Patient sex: F
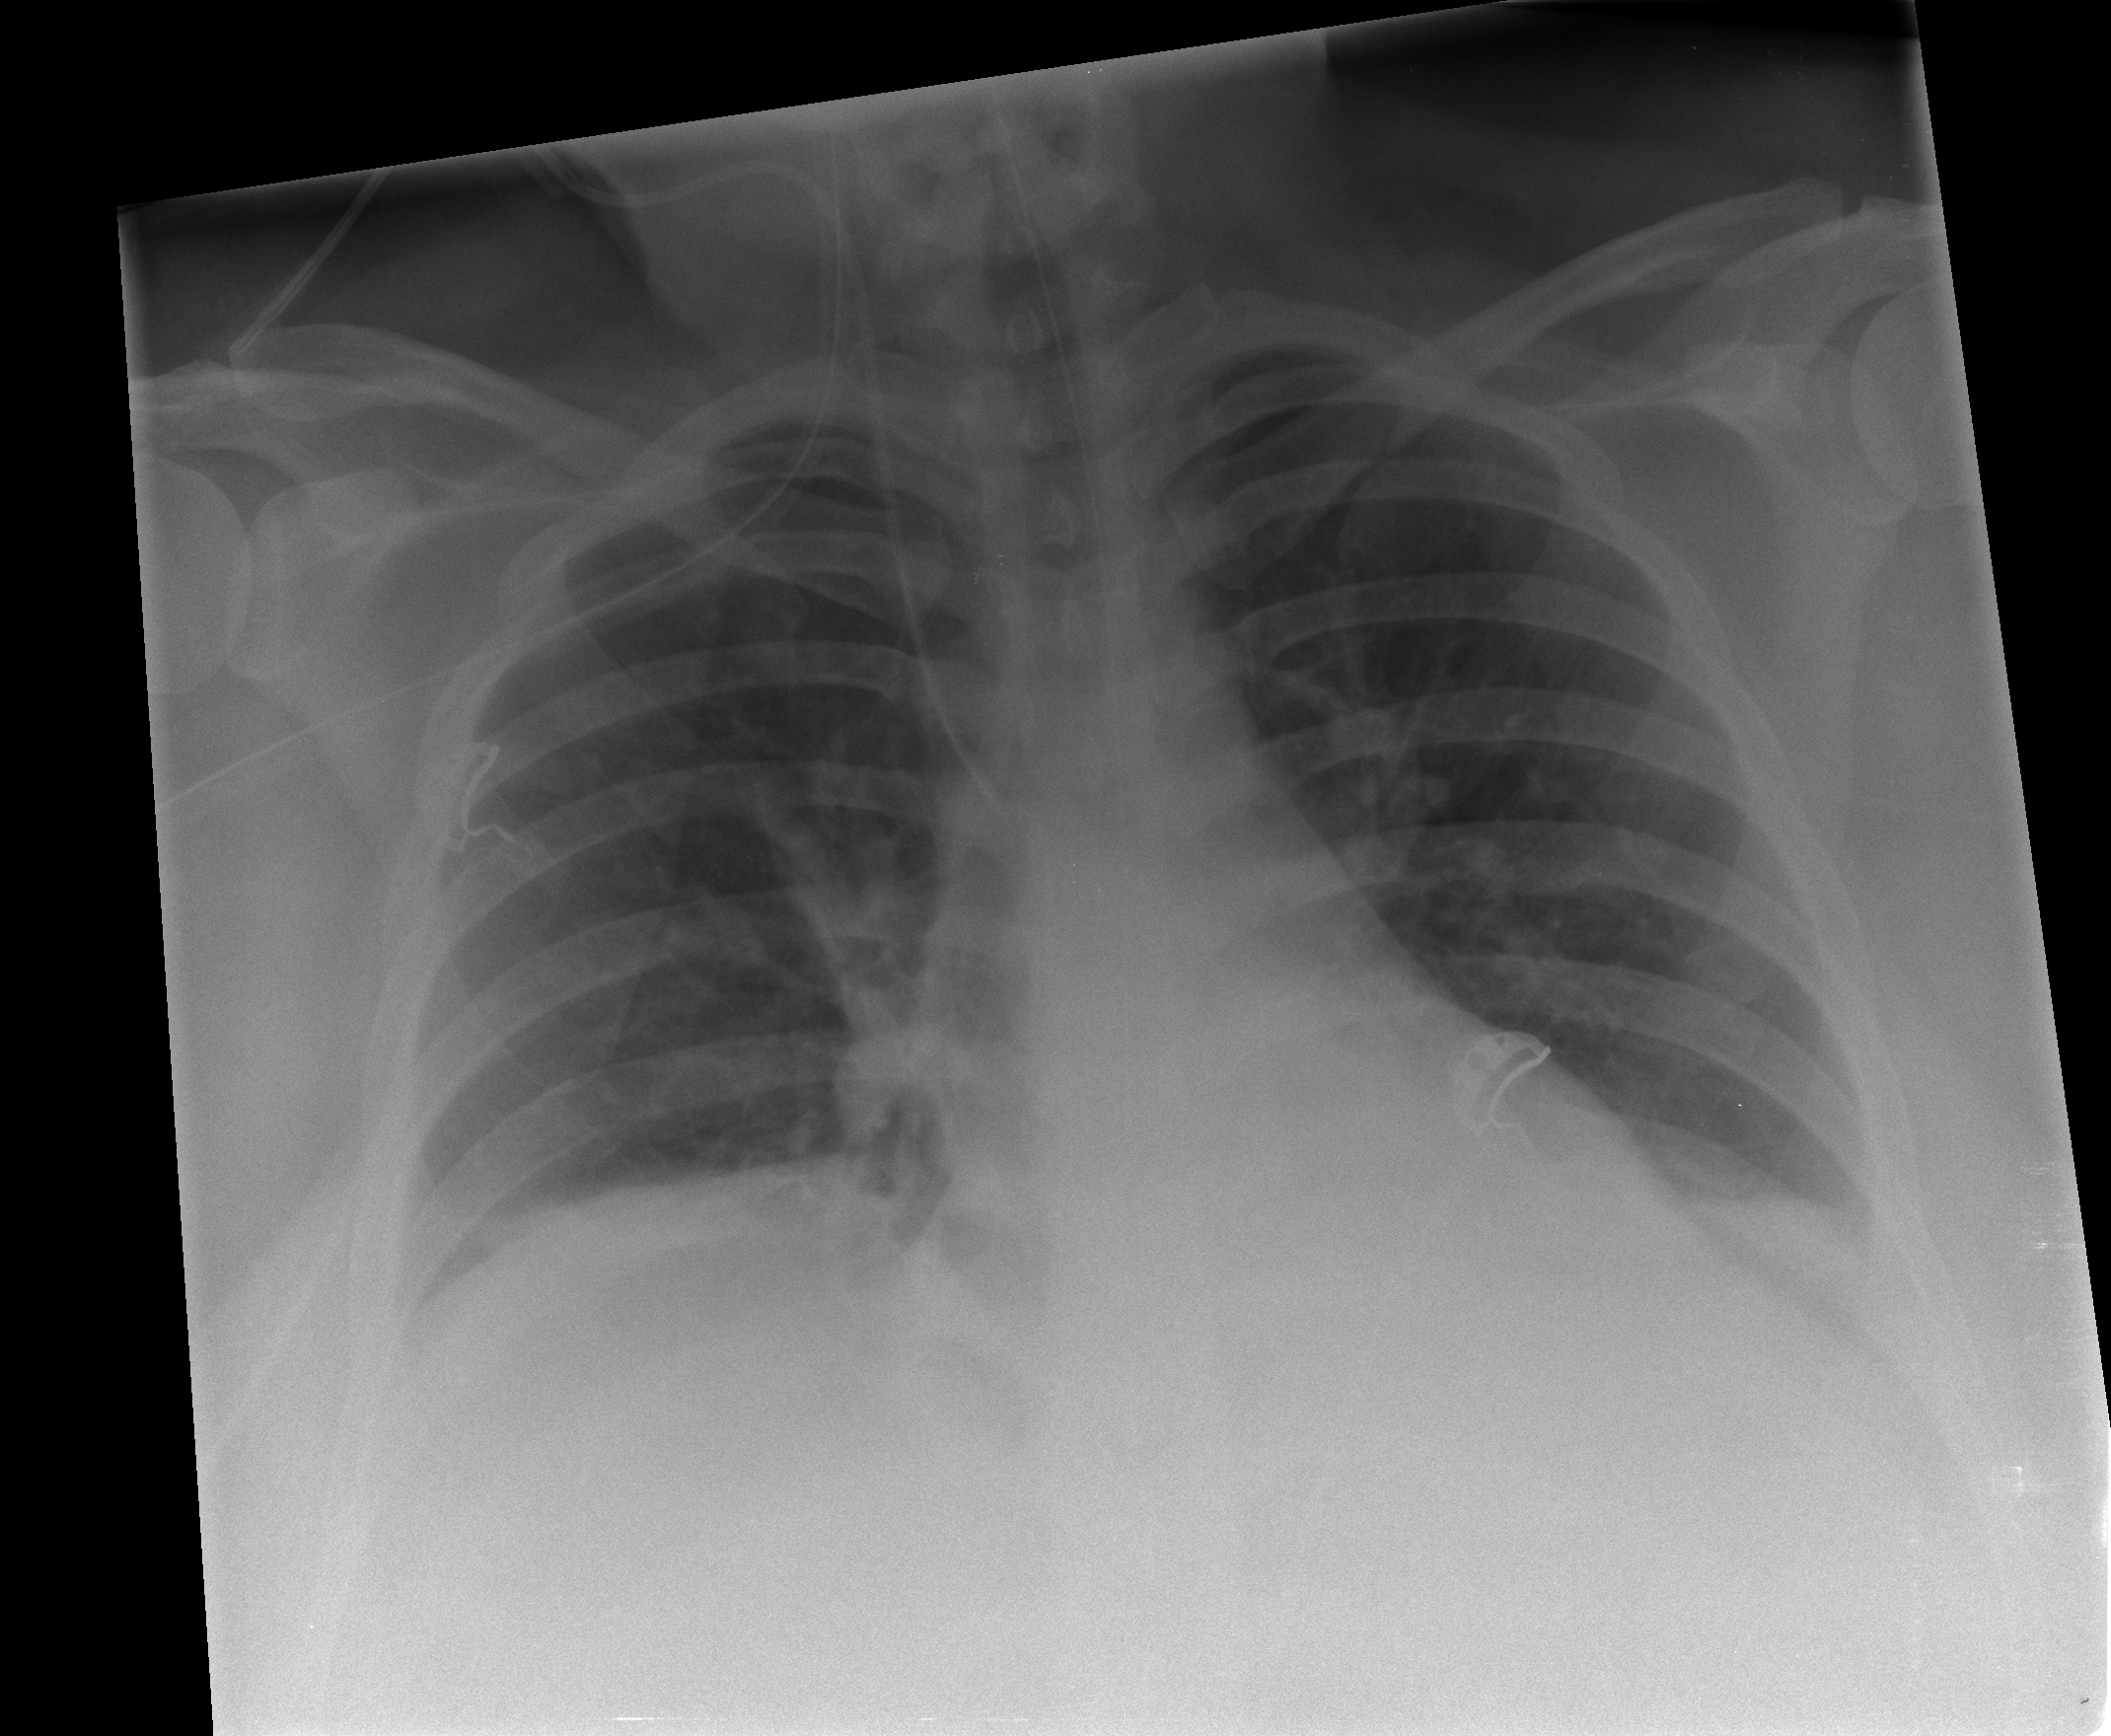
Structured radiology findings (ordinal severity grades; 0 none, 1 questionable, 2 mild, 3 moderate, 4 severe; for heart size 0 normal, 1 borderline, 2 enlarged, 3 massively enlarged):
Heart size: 0
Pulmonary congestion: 0
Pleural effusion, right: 0
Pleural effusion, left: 0
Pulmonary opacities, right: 0
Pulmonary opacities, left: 0
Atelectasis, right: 2
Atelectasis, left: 1